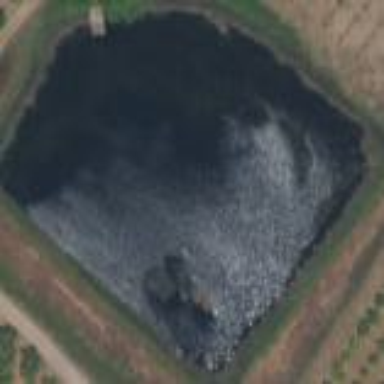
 classified as reservoir for water storage purposes."